Aerial crown-view tile of a tropical tree (Barro Colorado Island, Panama), acquired 20250616:
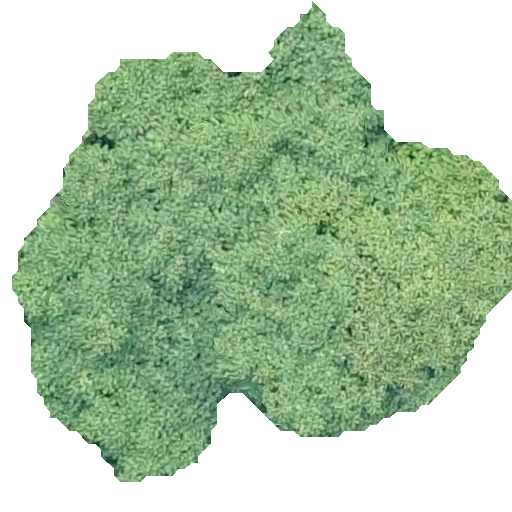
Species: Tachigali panamensis
GBIF accepted scientific name: Tachigali panamensis
Crown area: 225.532 m²